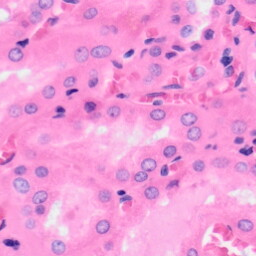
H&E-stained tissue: Kidney